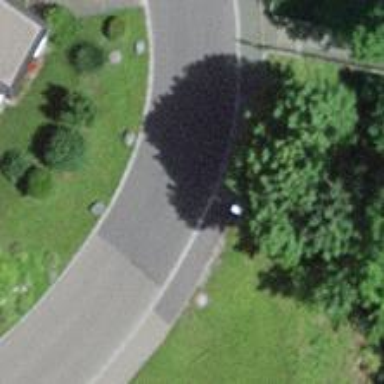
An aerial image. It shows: Sidewalk along the footway.